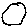
Label: circle